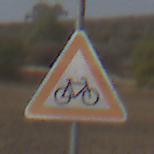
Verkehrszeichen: RadverkehrLinks
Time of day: MorningAfternoon
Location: Outdoor (Nature)
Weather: PartlyCloudy
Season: NotSpecified
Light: Natural